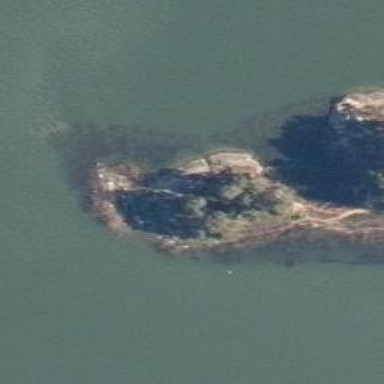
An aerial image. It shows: Islet located along the natural coastline.